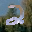
Label: 2